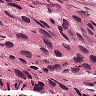
Metastatic tissue present: yes